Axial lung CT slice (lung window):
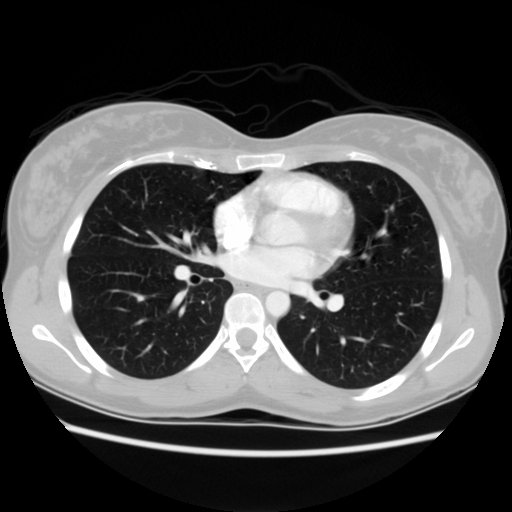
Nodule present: no